A 2-D grayscale encoding of one vibration snapshot from a rotor kit is shown. What is the most likely rotor condition (normal, misalignment, unbalance, looseness)?
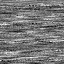
Answer: unbalance